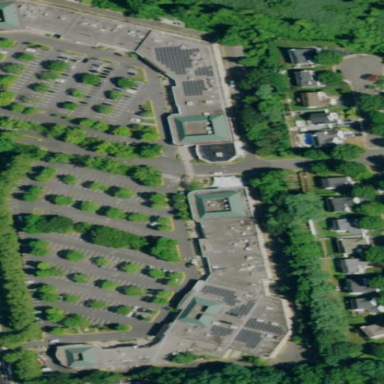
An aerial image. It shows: Mall.